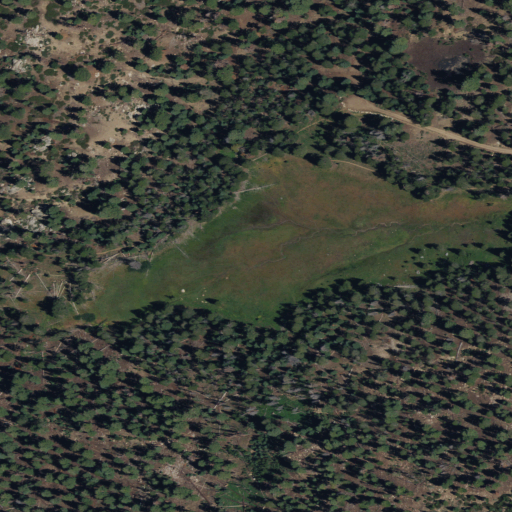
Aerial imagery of plain(s) in California named West Meadow containing evergreen forest, herbaceous wetlands, and shrub